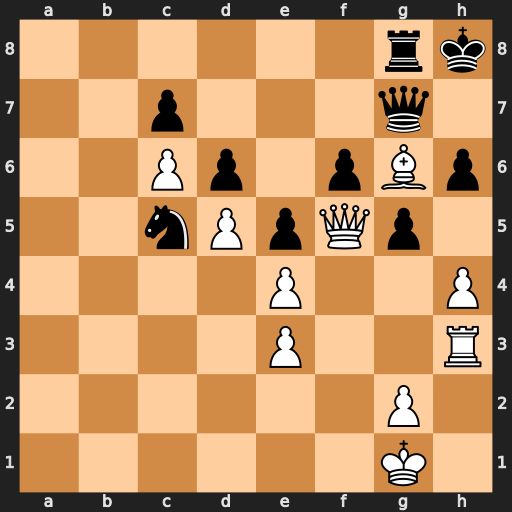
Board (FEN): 6rk/2p3q1/2Pp1pBp/2nPpQp1/4P2P/4P2R/6P1/6K1
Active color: w
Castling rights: -
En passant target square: -
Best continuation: hxg5 Qxg6 Rxh6+ Qxh6 gxh6